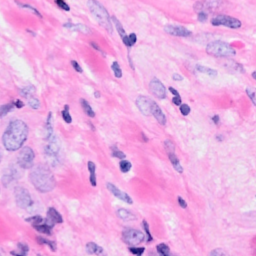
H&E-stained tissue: Breast